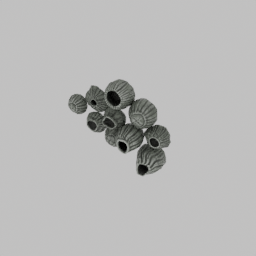
Label: animals